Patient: sex F, age 47
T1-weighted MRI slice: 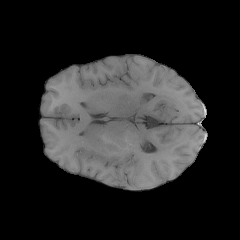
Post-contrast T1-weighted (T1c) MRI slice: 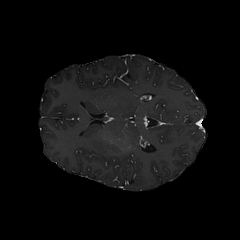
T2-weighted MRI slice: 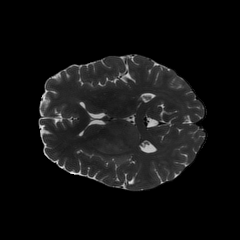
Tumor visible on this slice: yes
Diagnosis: Astrocytoma, IDH-wildtype
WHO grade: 2